Question: Okay, I think I've done my homework here... I can't for the life of me get the <URL> to work; I'm stuck. Here's my versions of everything...
> 14.04 v0.12.0, underneath 4.0 OpenJDK 1.6.0_34 33.0.1750.152 2.9
---
I created a Digital Ocean droplet and chose Ubuntu 14.04 with Node already installed. I apt-get installed Chrome, Git and Java, and then npm install'd PM2 and Grunt.
I downloaded Chromedriver 2.9, gave it permission to be executed ('chmod a+x'), and moved it to /usr/local/bin. I can run "'chromedriver'" anywhere and it will give the message 'Starting ChromeDriver (v2.9.248304) on port 9515'. Also, 'netstat -lp' confirms that Chromedriver is listening on port 9515; it's working.
I used the <URL> npm module to get the Selenium jar for the selenium-webdriver module to use. I ran these commands...
'''
npm install selenium-standalone@latest -g
selenium-standalone install
'''
and it told me that the Selenium .jar had been downloaded to...
'/usr/local/lib/node_modules/selenium-standalone/.selenium/selenium-server/2.44.0-server.jar'
Onto the most important stuff... the <URL> module. I ran these commands, according to the npm documentation, in the root of my Node app.
'''
export SELENIUM_SERVER_JAR=/usr/local/lib/node_modules/selenium-standalone/.selenium/selenium-server/2.44.0-server.jar
SELENIUM_BROWSER=chrome
'''
## My Code
It's basically straight from the <URL>.
'''
function init(value, cb) {
console.log('Started task...');
var webdriver = require('selenium-webdriver'),
driver = new webdriver.Builder().
withCapabilities(webdriver.Capabilities.chrome()).
build();
driver.get('http://www.google.com');
driver.findElement(webdriver.By.name('q')).sendKeys('webdriver');
driver.findElement(webdriver.By.name('btnG')).click();
driver.wait(function() {
return driver.getTitle().then(function(title) {
return title === 'webdriver - Google Search';
});
}, 1000);
driver.quit();
console.log('done');
cb();
}
init(true, function() {
// do other stuff
});
'''
## Output

## Other things I've tried
I read <URL> that you were supposed to install 'xvfb' with it and then run this command...
'Xvfb :0 -ac -screen 0 1024x768x24 &'
but it didn't make a difference.
I tried using Oracle's Java from their repo, and OpenJDK 1.7. I've also seen a lot of command line options you can pass in by executing 'java -jar -flagsandstuff', but it doesn't seem like that's the solution to using the Selenium Webdriver module. I'm out of ideas and frustrated.
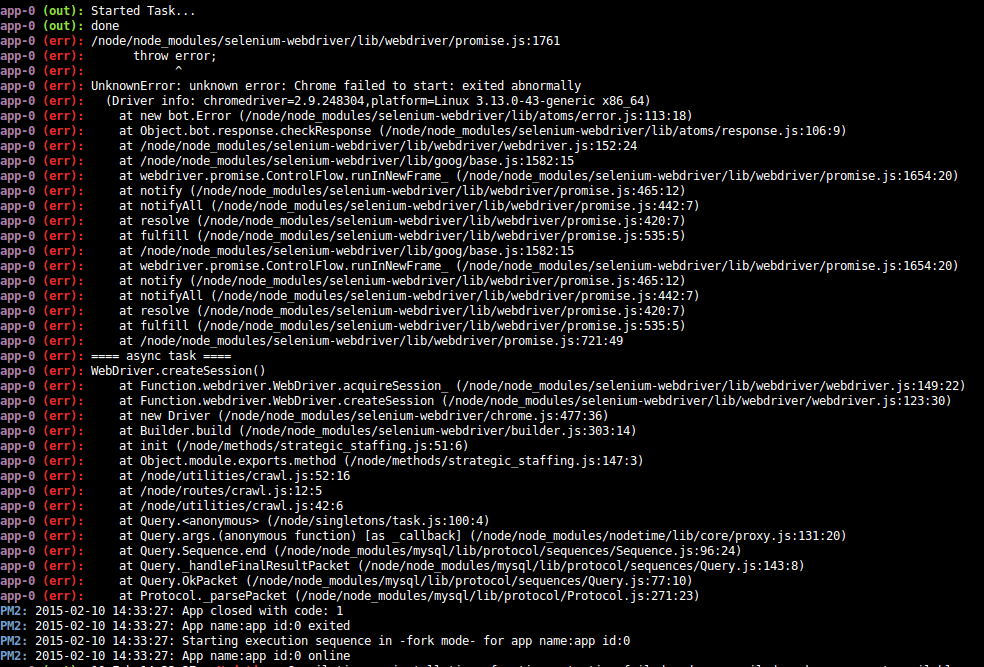
Answer: It's not worth it; there are better headless browser modules that run on top of PhantomJS. I finally found this post that has about 30 different solutions! I went with <URL>.
<URL>